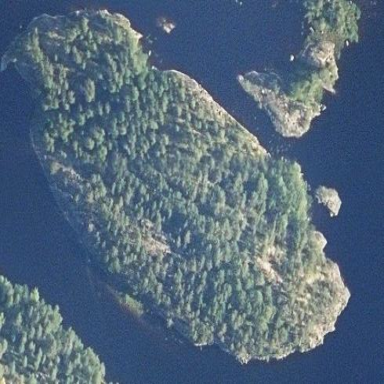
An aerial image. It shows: Islet.